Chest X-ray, PA view. Patient: 26 years old, sex F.
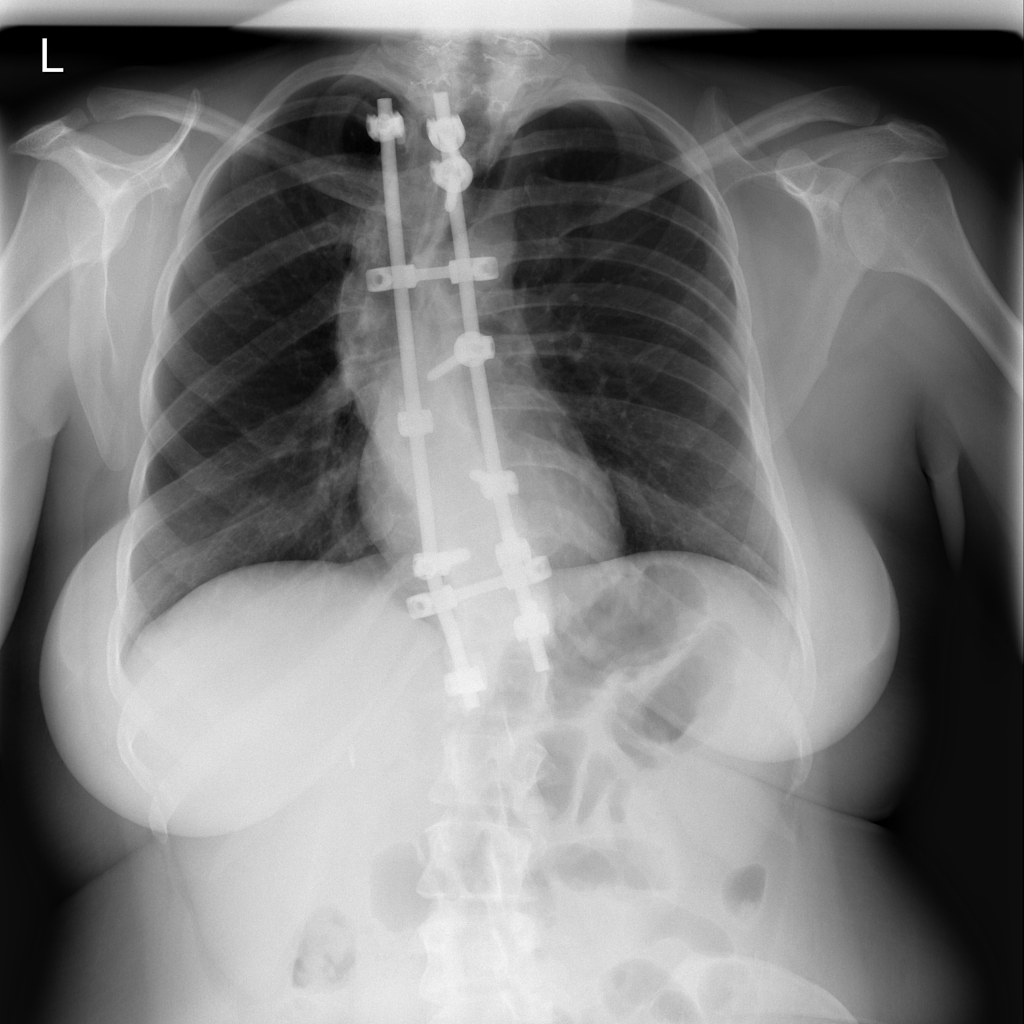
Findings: No Finding